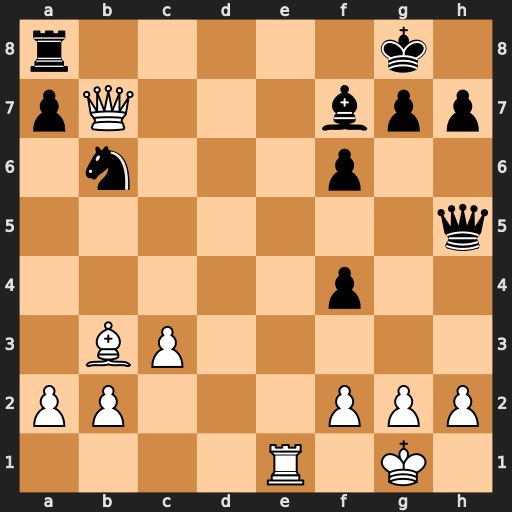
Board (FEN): r5k1/pQ3bpp/1n3p2/7q/5p2/1BP5/PP3PPP/4R1K1
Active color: w
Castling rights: -
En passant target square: -
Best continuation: Qxa8+ Nxa8 Re8#